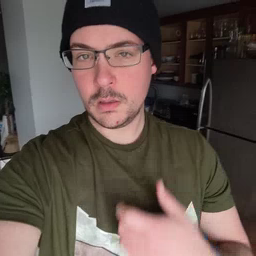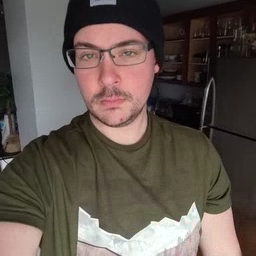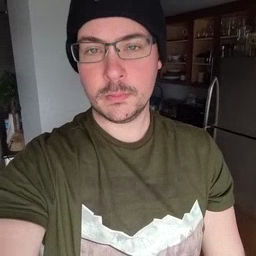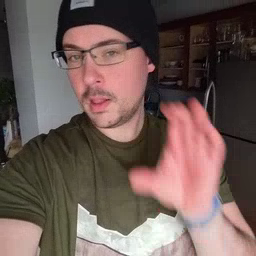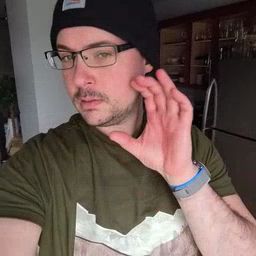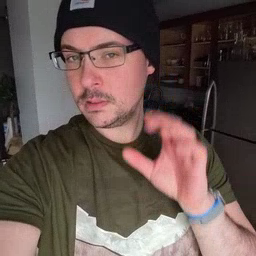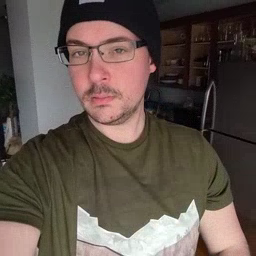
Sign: listen